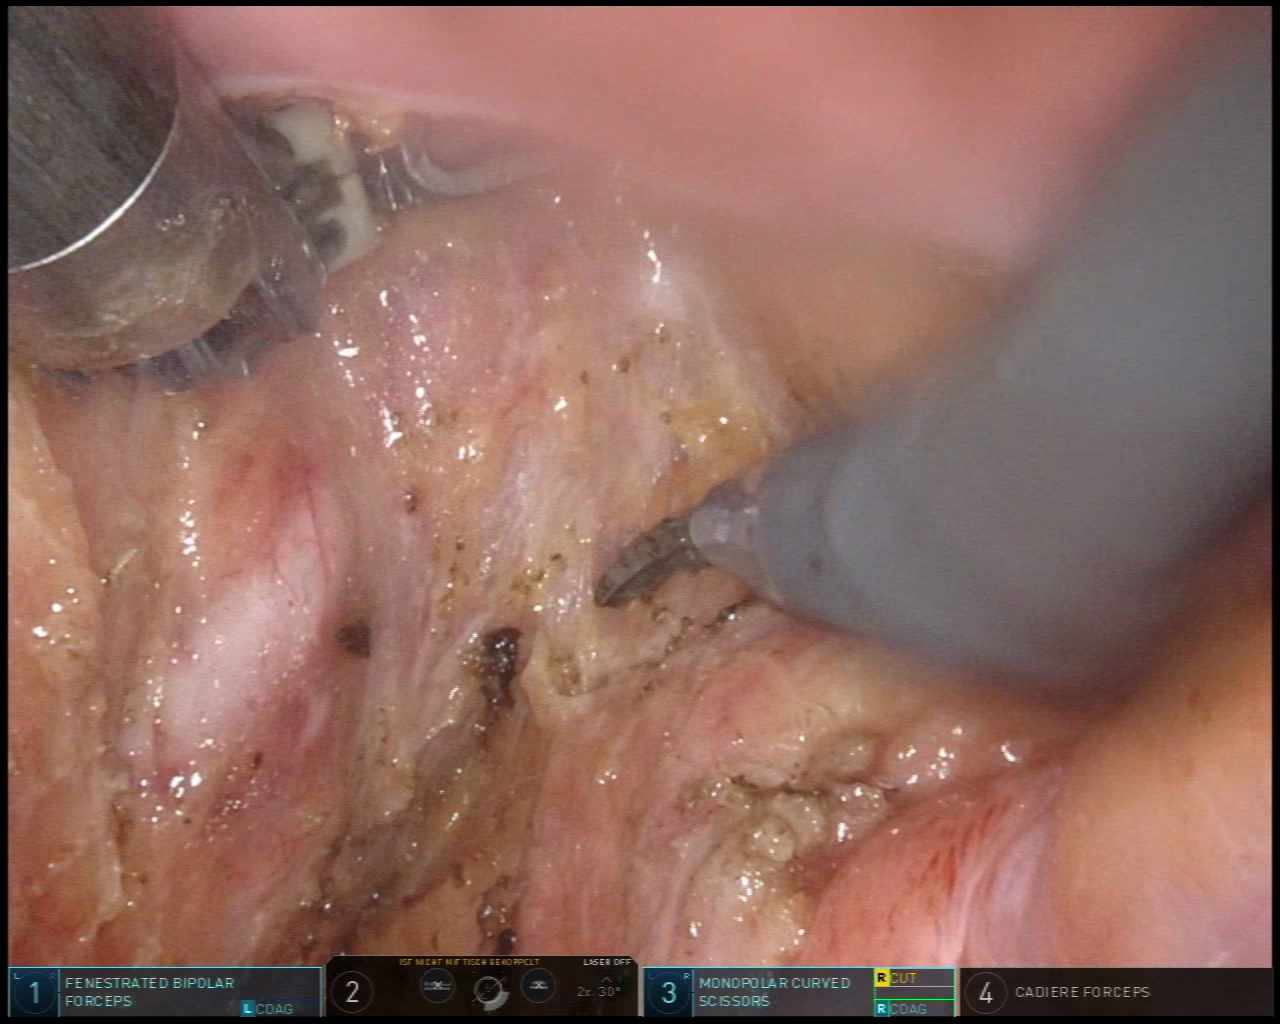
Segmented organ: vesicular_glands
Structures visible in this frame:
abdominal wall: no
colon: no
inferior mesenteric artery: no
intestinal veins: no
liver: no
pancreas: no
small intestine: no
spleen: no
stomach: no
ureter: no
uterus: no
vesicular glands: yes